Question: Take a look at the following image:

The numbers 789 are smaller than the others. That's because I inserted a slash using the Unicode 2044 through the CSS pseudo-element ':before' - 'content: ""4"'.
It seems the Unicode 2044 is used to write more complex fractions than 1/2, 2/3 , 2/5 , etc. But it is not working on Google Chrome. So, is there a bug on Firefox/Chrome?
Which is the expected behavior for this Unicode?
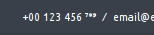
Answer: Either rendering is acceptable. From Section 6.2 of the Unicode Standard:
> Such a fraction should be displayed as a unit, such as 3/4 [or split]. The precise choice of display can depend on additional formatting information.If the displaying software is incapable of mapping the fraction to a unit, then it can also be displayed as a simple linear sequence as a fallback (for example, 3/4).
In general, cased and split fraction rendering support for 'U+2044' is quite rare.